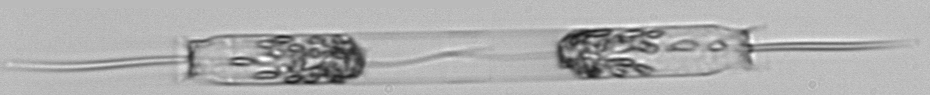
Label: Ditylum_brightwellii